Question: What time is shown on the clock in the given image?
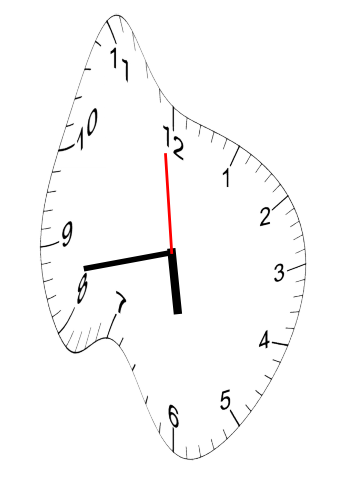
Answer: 05:42:59